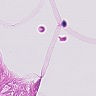
Metastatic tissue present: no